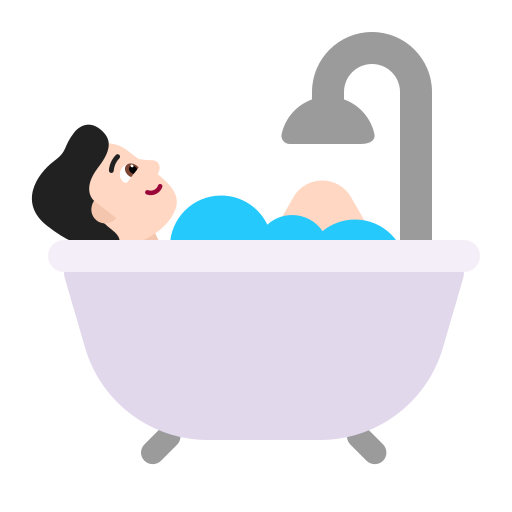
person taking bath flat light